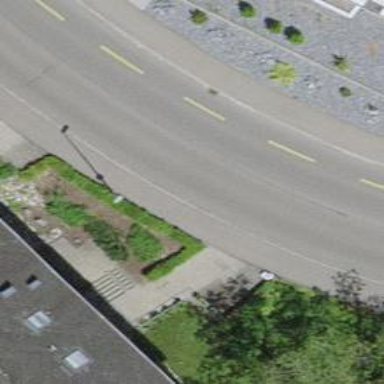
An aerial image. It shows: Tertiary road.